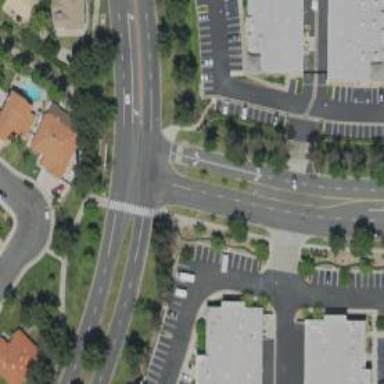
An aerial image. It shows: Marked road crossing.